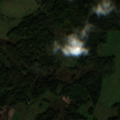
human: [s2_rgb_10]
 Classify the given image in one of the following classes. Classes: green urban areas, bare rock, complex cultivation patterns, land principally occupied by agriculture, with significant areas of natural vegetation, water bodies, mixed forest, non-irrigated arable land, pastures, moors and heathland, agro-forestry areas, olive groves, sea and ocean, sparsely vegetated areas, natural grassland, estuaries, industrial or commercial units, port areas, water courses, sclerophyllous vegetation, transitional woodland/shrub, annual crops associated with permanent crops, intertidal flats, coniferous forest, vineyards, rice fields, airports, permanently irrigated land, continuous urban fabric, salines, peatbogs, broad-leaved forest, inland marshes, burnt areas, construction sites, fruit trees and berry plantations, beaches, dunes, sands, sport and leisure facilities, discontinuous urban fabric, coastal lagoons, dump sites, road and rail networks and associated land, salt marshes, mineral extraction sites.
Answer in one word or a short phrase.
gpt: non-irrigated arable land, pastures, land principally occupied by agriculture, with significant areas of natural vegetation, broad-leaved forest, transitional woodland/shrub